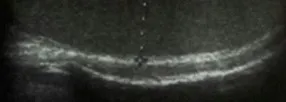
left testicular without abnormality.
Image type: ophthalmic_imaging (slit_lamp_photograph)